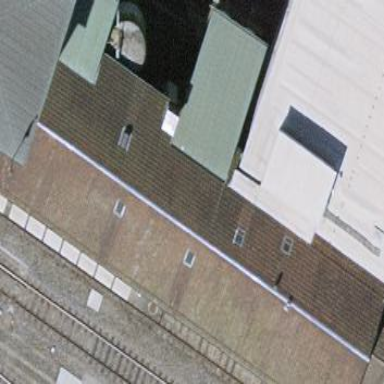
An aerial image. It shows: Building with gabled roof.